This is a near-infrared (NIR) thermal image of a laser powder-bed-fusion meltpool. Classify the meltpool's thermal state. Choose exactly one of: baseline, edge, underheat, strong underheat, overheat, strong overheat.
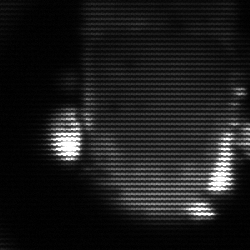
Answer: baseline